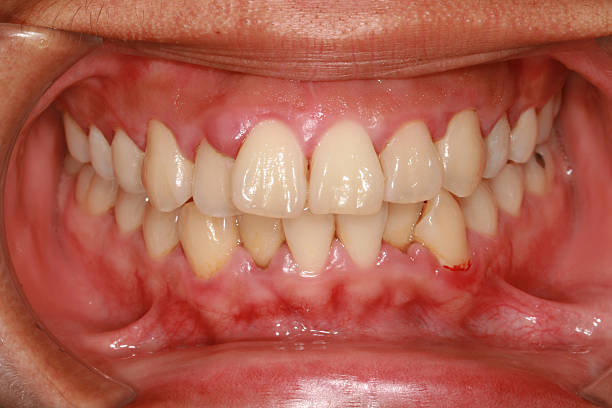
Condition: Gingivitis